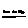
Label: zigzag